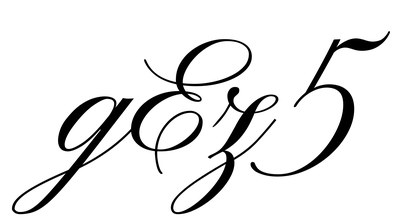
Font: PinyonScript-Regular